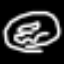
Label: donut